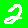
Digit: 2